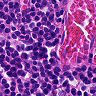
Metastatic tissue present: no